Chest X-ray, AP view. Patient: 54 years old, sex F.
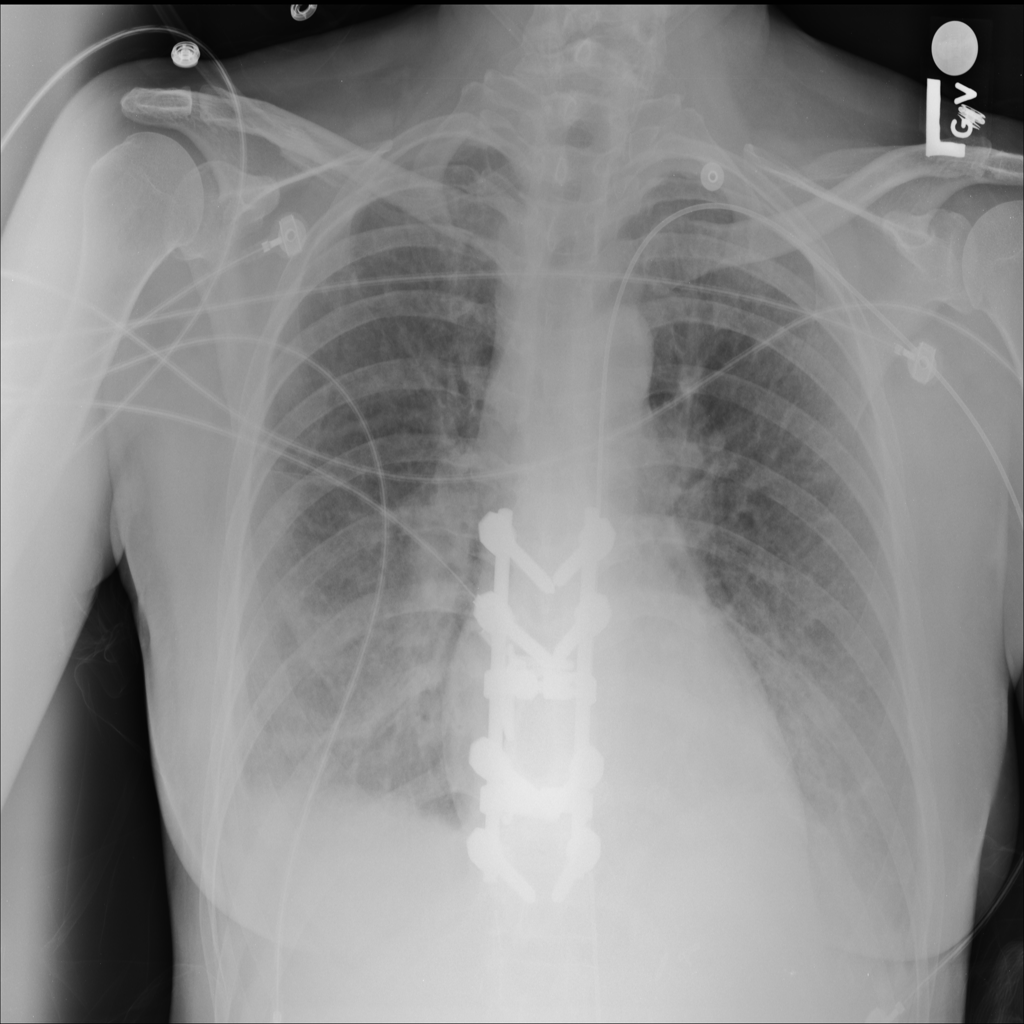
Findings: No Finding